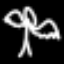
Label: angel